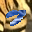
Label: 7